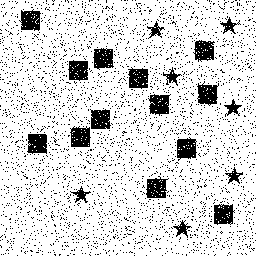
Squares: 13
Triangles: 0
Stars: 7
Total shapes: 20